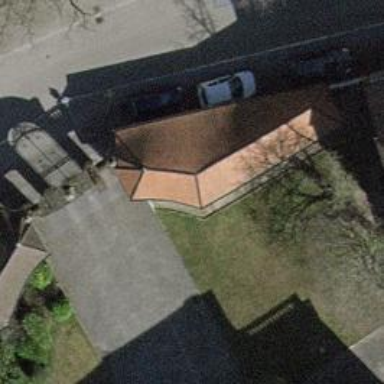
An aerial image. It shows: Bungalow.